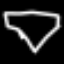
Label: diamond